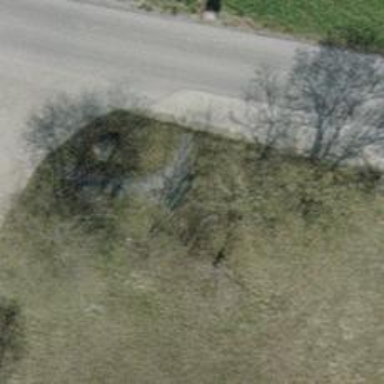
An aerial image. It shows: Bench.